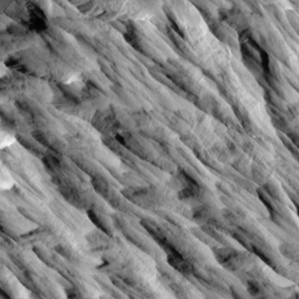
Label: non_frost